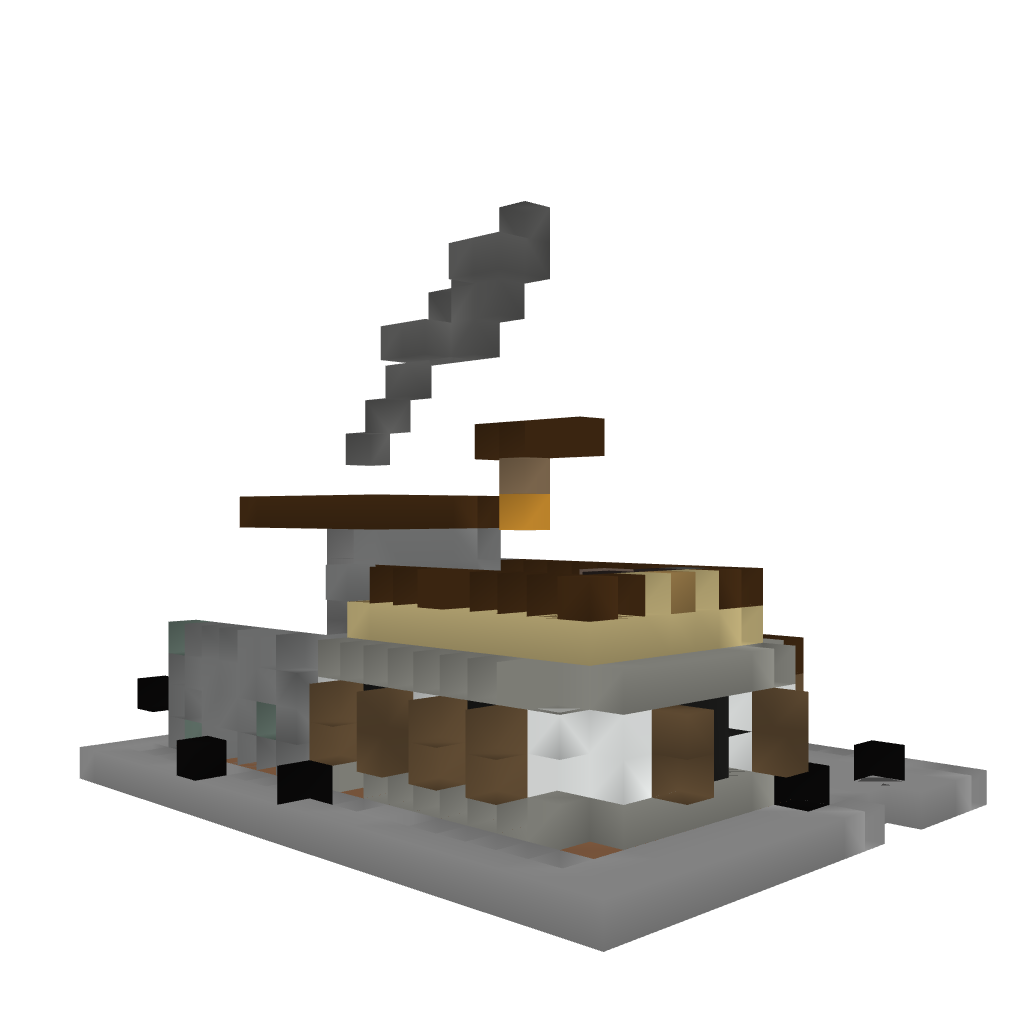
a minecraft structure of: Tudor Style BlackSmith